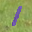
Label: 1